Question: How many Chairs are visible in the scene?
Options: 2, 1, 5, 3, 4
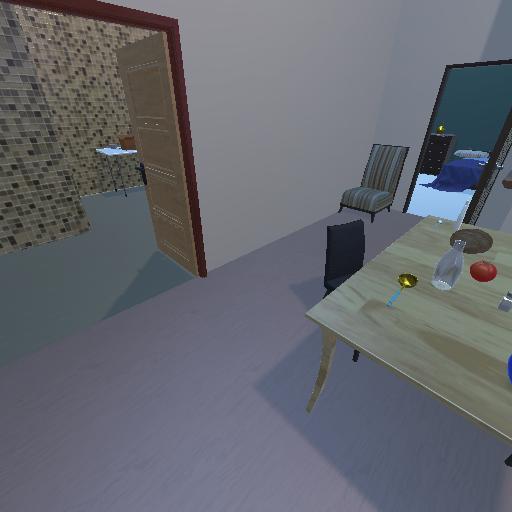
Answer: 2